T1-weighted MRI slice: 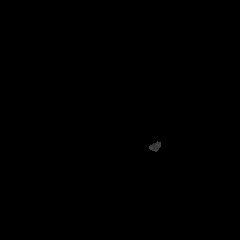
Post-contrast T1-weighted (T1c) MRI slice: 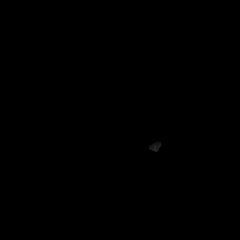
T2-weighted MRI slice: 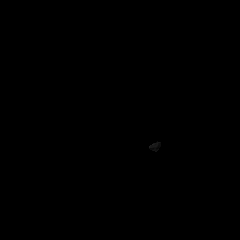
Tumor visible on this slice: no